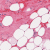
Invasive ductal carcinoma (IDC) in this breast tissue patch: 0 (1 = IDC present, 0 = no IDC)